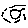
Label: sun